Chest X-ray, AP view. Patient: 52 years old, sex F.
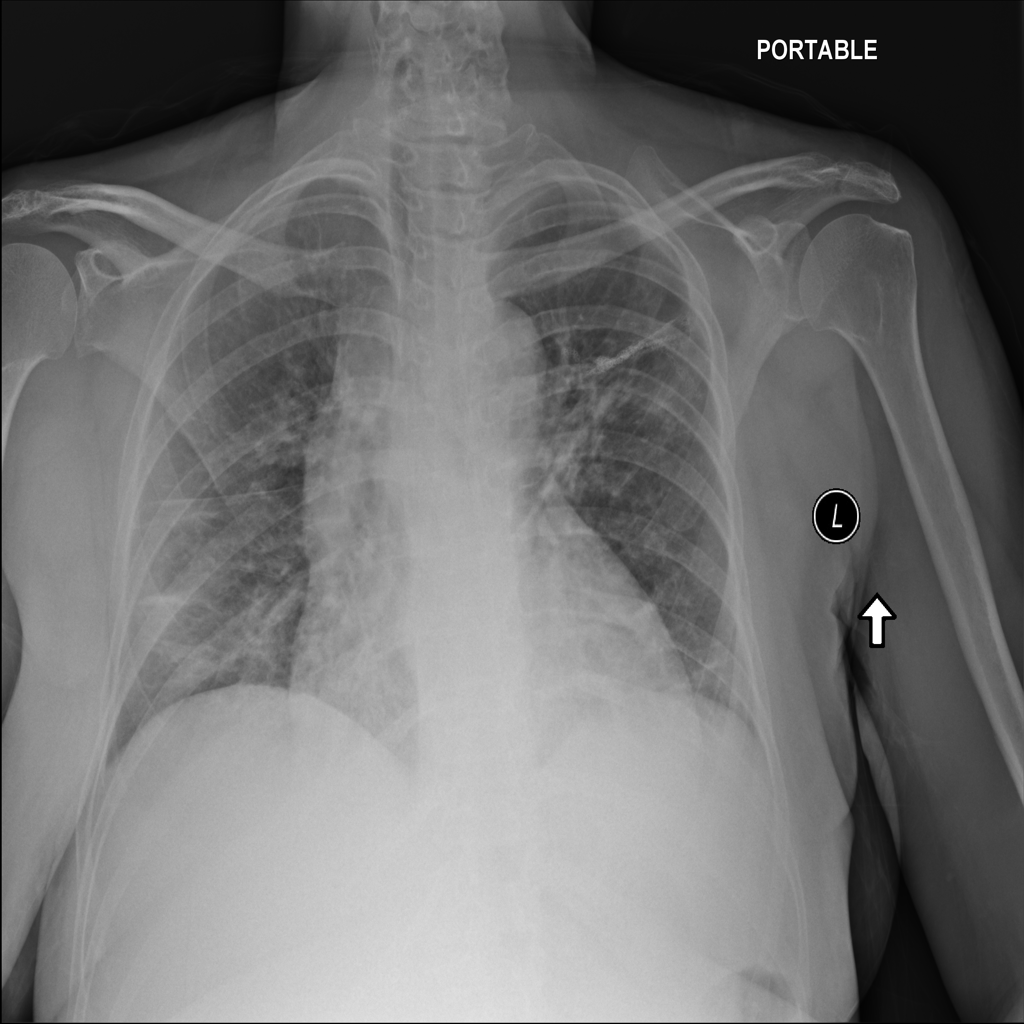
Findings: No Finding